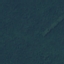
Land use / land cover: Forest